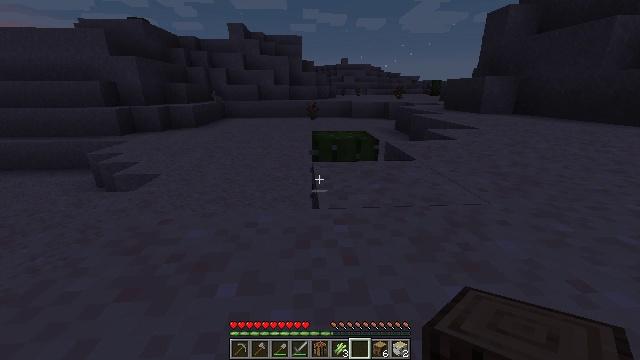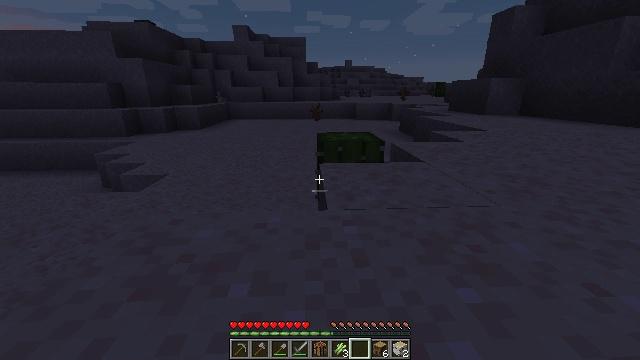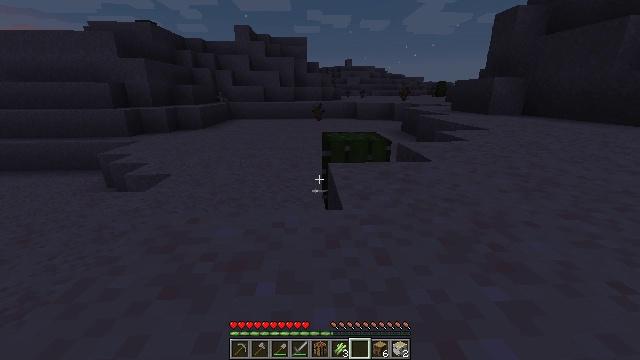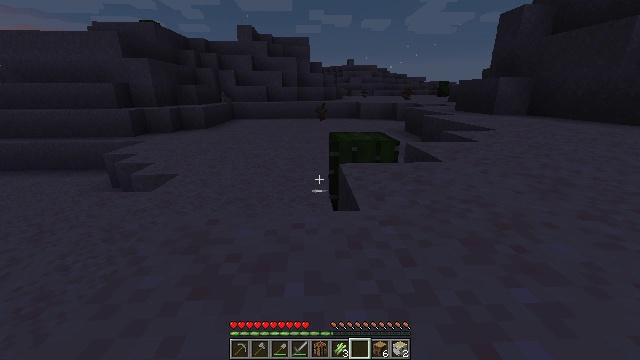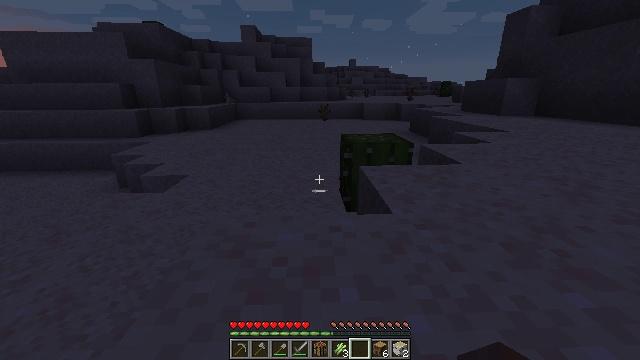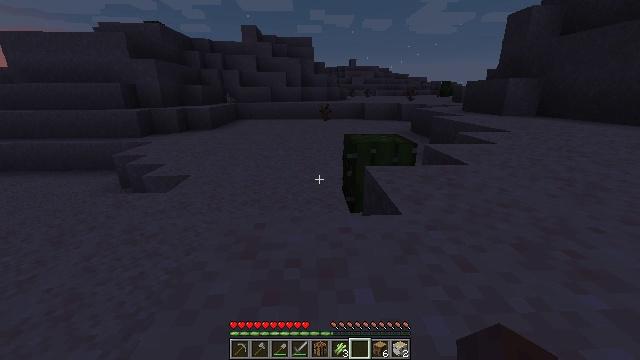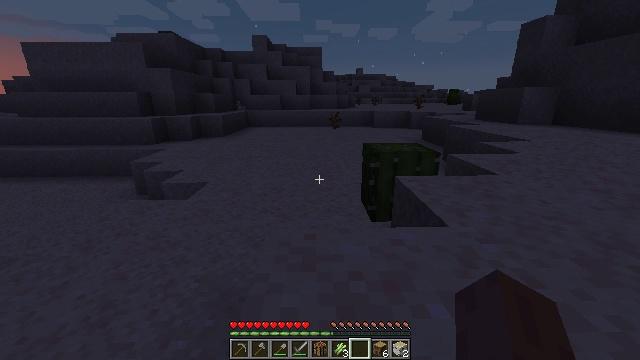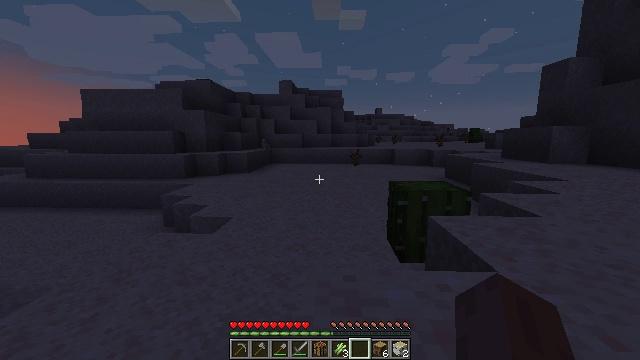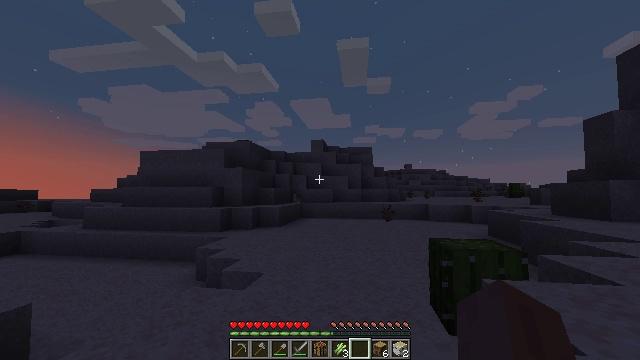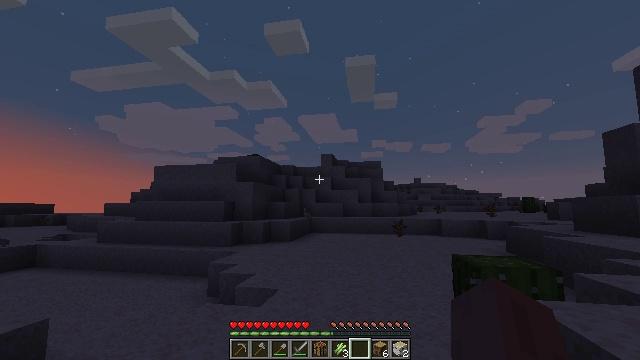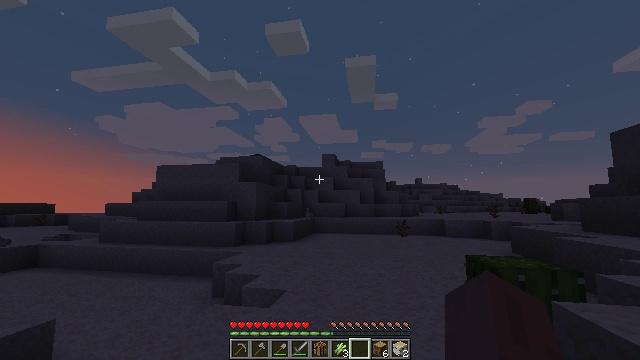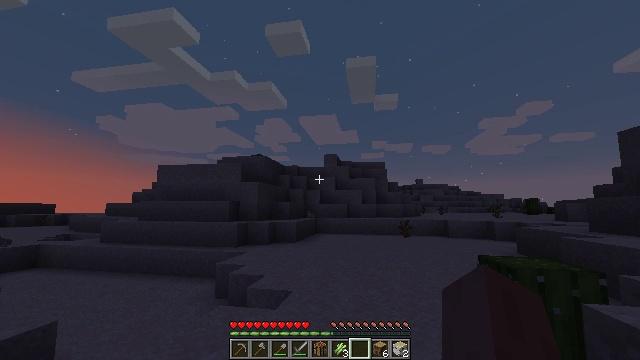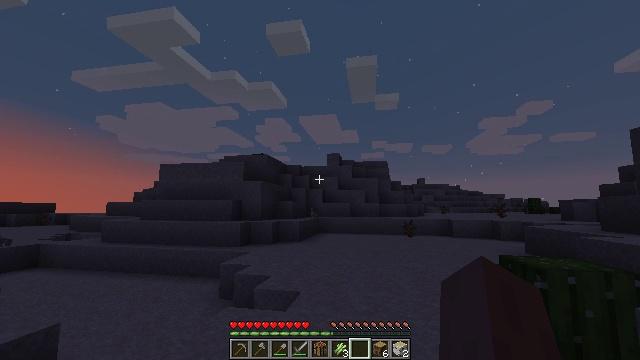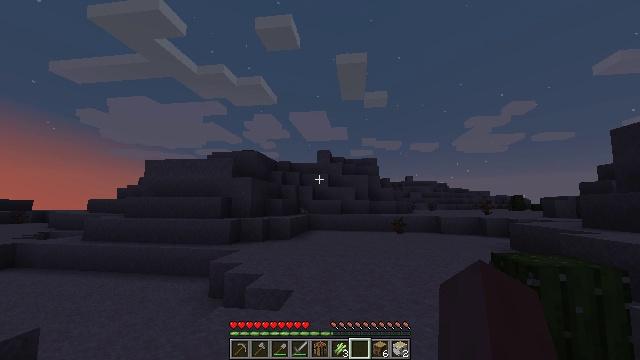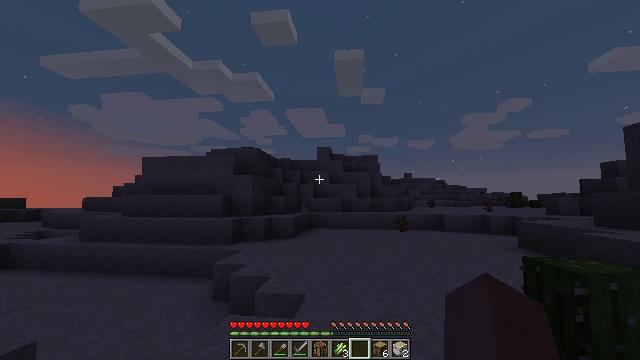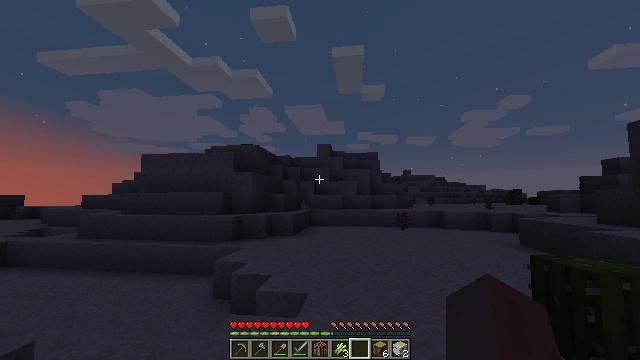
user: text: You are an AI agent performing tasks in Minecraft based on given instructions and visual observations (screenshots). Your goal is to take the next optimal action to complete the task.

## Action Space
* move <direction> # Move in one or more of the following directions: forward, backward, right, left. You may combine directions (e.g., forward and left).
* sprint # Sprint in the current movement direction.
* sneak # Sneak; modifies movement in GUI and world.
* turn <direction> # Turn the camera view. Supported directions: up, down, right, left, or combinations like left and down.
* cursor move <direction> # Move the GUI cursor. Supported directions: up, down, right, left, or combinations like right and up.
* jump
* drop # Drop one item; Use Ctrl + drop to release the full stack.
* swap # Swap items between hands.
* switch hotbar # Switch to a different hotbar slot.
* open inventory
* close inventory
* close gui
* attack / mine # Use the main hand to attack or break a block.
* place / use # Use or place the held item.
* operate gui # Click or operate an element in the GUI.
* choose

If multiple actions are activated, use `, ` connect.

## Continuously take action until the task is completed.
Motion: motion action
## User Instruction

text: Gather cactus by attacking it.
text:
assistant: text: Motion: move forward and move left
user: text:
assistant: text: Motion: move forward and move left
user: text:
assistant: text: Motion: move forward and move left
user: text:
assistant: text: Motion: move forward and move left
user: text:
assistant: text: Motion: move forward and move left
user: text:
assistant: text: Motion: move forward and move left, turn left and up
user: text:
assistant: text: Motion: move forward and move left, turn left and up
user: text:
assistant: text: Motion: move forward and move left, turn left and up
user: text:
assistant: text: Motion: move forward and move left, turn left and up
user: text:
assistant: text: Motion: move forward and move left
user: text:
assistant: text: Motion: move forward and move left
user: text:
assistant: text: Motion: move forward and move left
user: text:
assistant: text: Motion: move forward and move left, turn right
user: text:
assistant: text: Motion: move forward and move left
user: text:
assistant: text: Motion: move forward
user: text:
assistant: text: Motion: move forward, turn left and down
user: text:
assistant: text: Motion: move forward, turn left and down
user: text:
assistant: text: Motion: move forward and move right, turn left
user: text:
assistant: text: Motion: move forward and move right, turn left
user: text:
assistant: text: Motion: move forward and move right, turn left
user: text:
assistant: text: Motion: move forward and move right
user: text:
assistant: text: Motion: move forward and move right
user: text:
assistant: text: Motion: move right
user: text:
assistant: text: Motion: move right, turn right
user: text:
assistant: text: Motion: move right, turn right and down
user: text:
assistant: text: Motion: move right, turn right
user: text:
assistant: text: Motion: move right
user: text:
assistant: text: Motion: move right
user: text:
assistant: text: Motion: move right
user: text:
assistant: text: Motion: move right, turn right